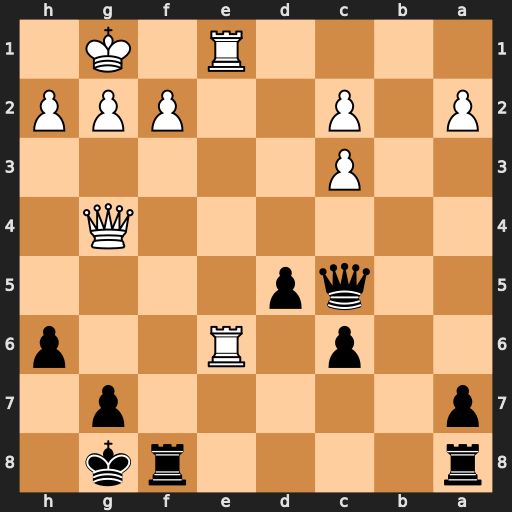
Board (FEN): r4rk1/p5p1/2p1R2p/2qp4/6Q1/2P5/P1P2PPP/4R1K1
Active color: b
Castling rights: -
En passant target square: -
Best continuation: Qxf2+ Kh1 Qf1+ Rxf1 Rxf1#